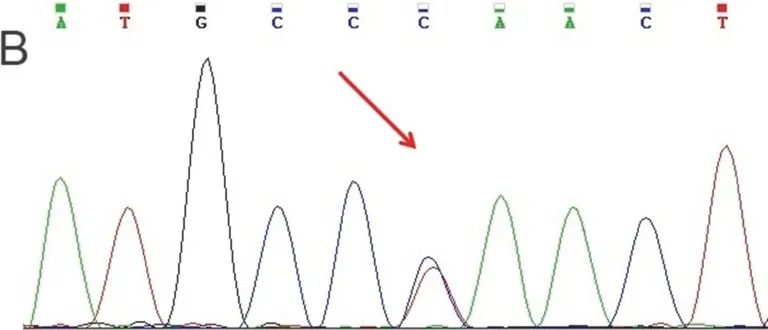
His parents.
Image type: chart (chart)